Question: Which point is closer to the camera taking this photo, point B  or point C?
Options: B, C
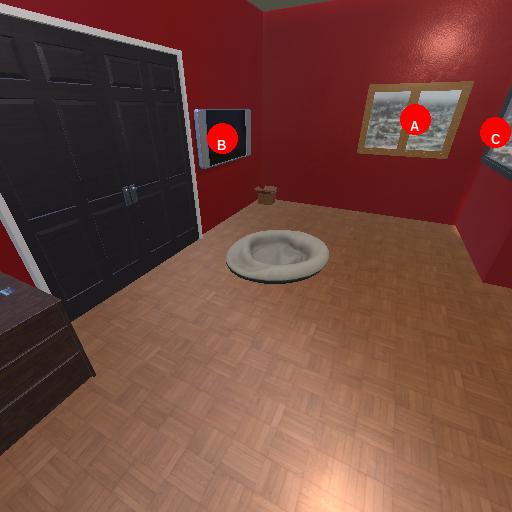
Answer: B